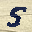
Label: 5